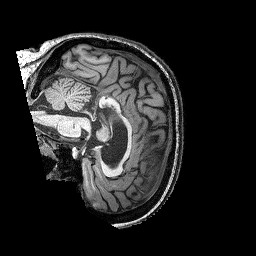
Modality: T1w
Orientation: sagittal
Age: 31
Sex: female
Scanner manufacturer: siemens
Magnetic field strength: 3 T
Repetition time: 2.25 s
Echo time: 0.00452 s